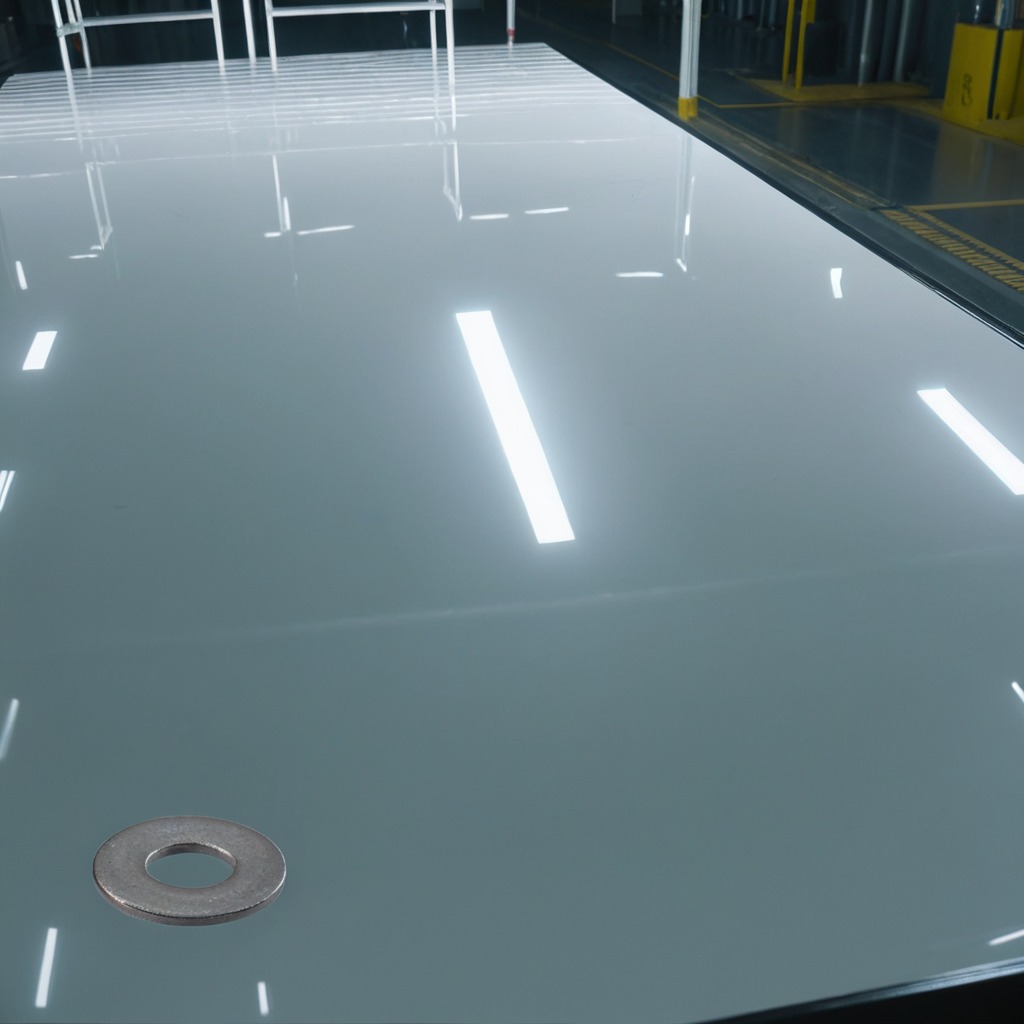
A flat metal washer lying on a high-gloss table in a ship maintenance bay industrial lighting.